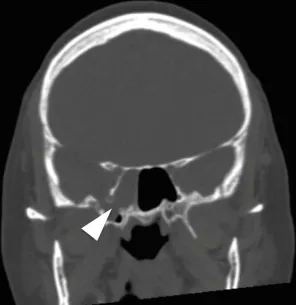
CT scans and MRI confirm inferolateral sphenoid wall dehiscence and brain herniation. . CT scans (A and B) show a dehiscence of the inferolateral sphenoid wall, establishing communication with the middle cranial fossa (arrowheads).
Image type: radiology (ct)